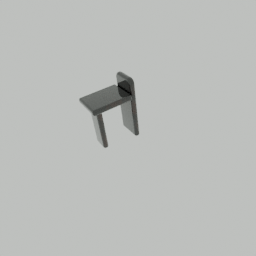
Label: furniture